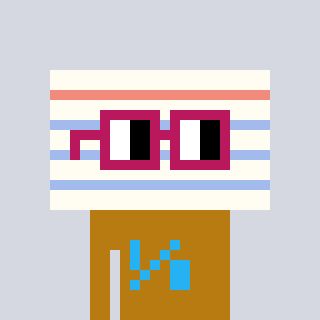
a pixel art character with square dark red glasses, a empty notebook page-shaped head and a gold-colored body on a cool background